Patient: sex F, age 59
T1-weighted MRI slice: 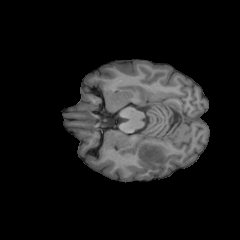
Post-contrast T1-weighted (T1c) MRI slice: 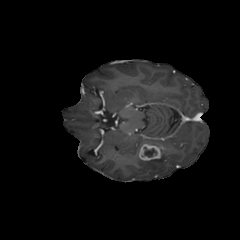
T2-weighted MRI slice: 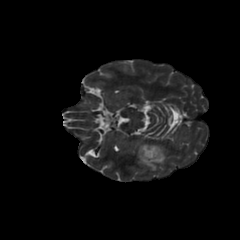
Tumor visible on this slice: yes
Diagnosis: Glioblastoma, IDH-wildtype
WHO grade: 4